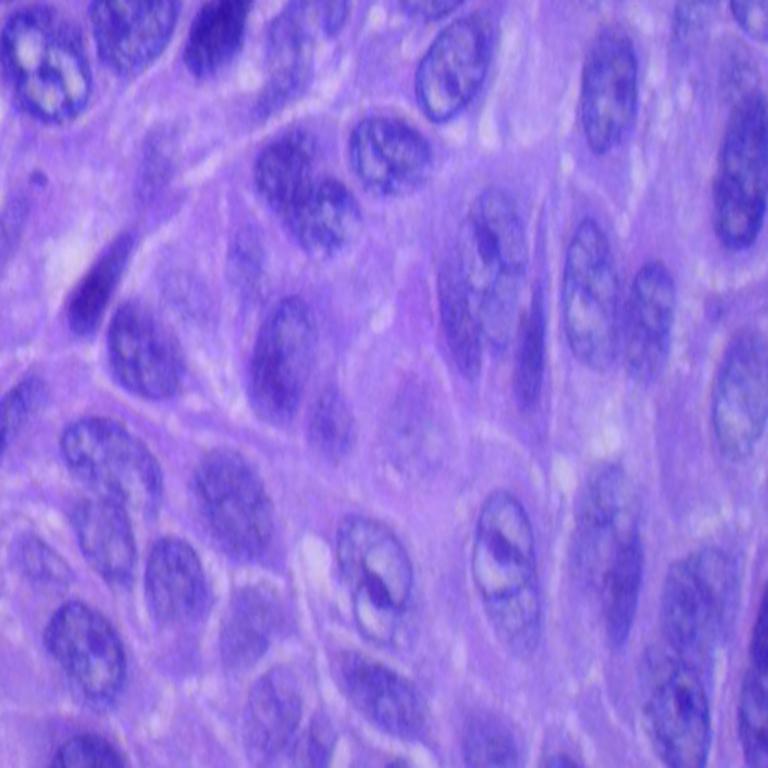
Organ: lung
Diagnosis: squamous carcinomas